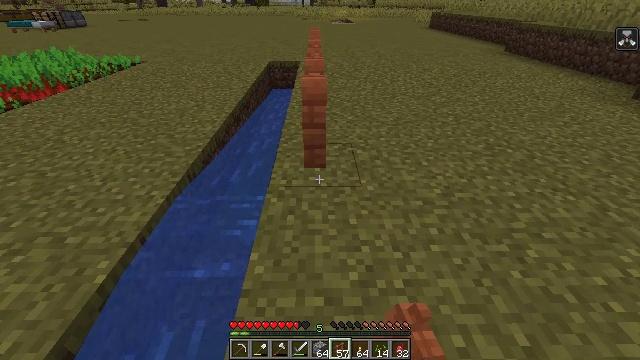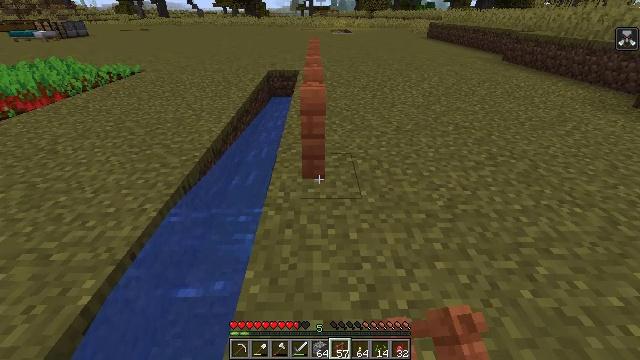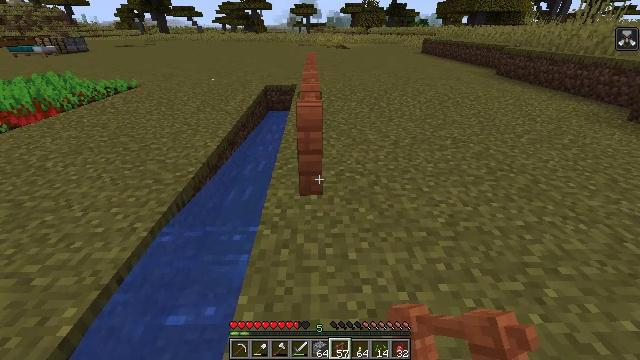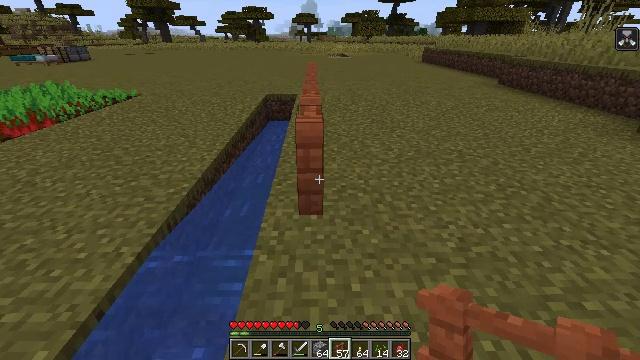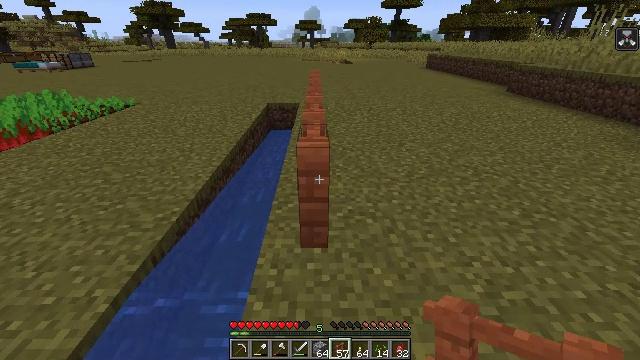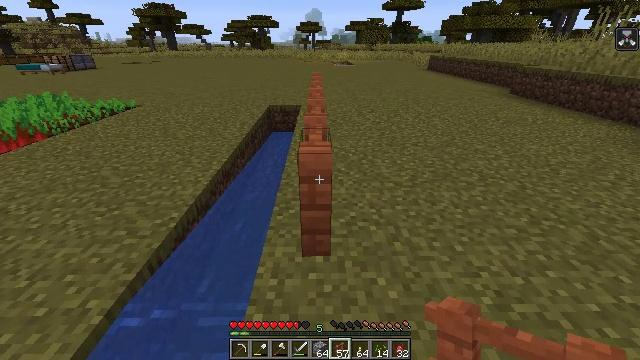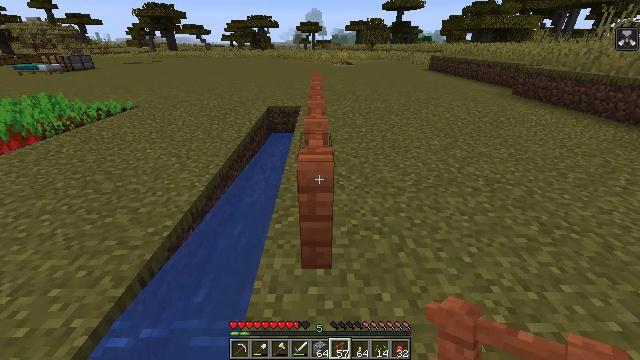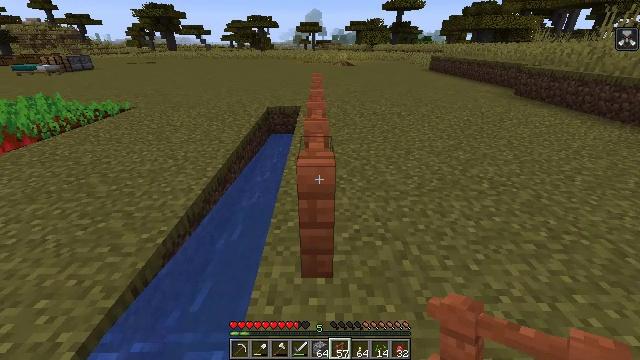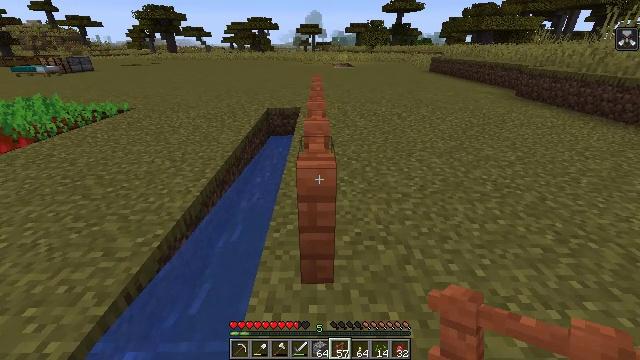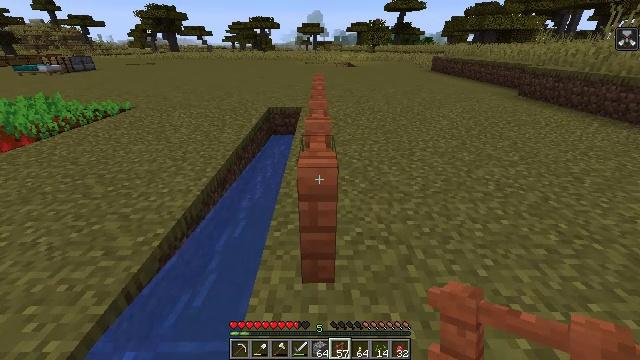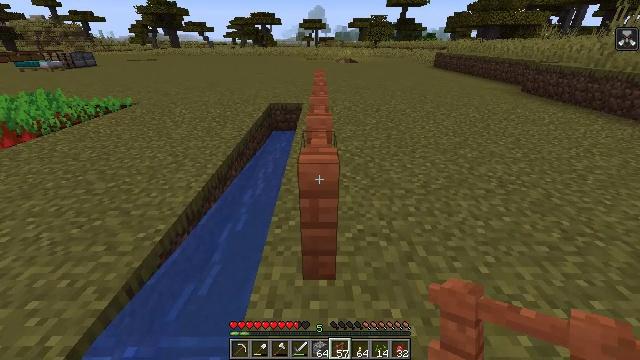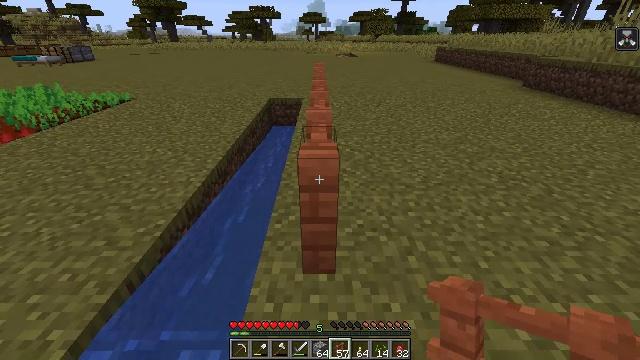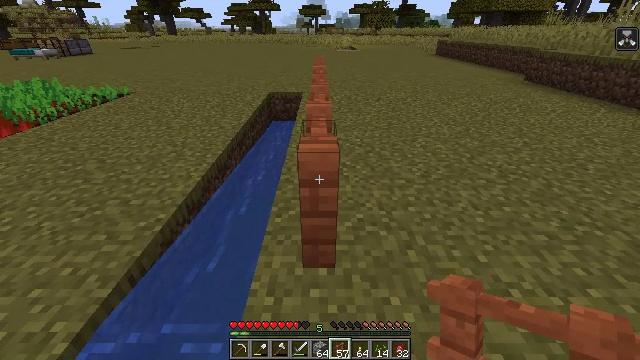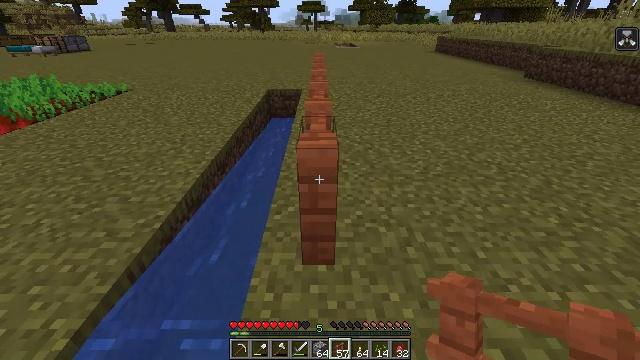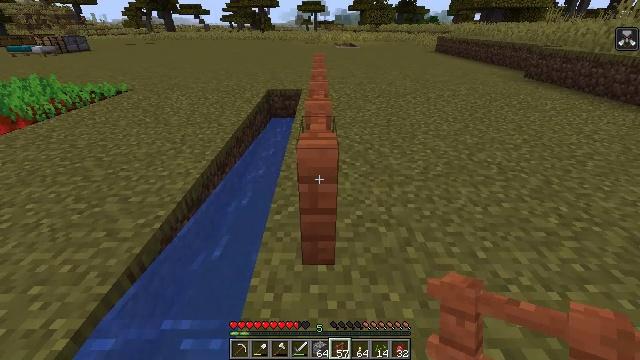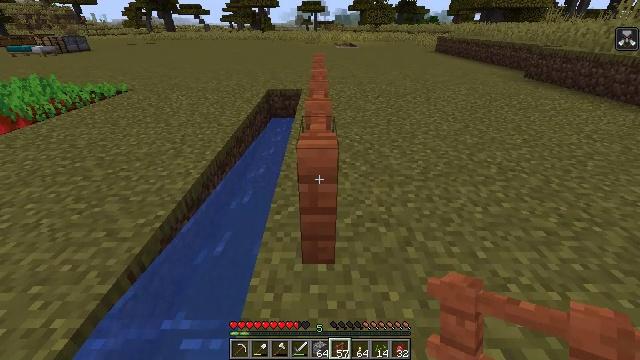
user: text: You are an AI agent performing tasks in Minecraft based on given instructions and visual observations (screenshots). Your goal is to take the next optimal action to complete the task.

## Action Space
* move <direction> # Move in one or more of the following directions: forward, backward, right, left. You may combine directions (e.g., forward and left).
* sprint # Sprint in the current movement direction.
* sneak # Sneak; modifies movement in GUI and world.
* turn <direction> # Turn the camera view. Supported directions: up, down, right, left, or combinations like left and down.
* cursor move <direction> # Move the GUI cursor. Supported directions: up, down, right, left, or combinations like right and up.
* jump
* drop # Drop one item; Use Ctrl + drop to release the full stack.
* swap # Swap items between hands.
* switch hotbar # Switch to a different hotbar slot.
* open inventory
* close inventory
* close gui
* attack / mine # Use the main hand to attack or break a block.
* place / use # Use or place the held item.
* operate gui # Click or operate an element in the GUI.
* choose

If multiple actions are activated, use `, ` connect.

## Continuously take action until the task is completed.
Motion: motion action
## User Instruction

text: Break the acacia fence to collect it.
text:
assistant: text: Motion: move forward, turn up
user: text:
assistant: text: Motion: move forward, turn up
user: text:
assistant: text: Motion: move forward, turn up
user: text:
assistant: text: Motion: move forward, turn up
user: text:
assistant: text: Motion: move forward
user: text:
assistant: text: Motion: no_op
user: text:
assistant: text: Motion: no_op
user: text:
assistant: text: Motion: no_op
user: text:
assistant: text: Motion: no_op
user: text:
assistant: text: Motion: no_op
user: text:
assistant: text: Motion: turn down
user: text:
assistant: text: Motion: turn down
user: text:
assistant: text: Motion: no_op
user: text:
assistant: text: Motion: no_op
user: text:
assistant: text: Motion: no_op
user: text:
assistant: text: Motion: no_op
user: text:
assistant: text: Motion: switch to hotbar 2
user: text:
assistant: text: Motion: switch to hotbar 2
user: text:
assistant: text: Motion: switch to hotbar 2, 3
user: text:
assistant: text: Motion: switch to hotbar 3
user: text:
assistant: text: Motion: switch to hotbar 3
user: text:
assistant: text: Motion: attack / mine
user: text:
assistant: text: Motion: attack / mine
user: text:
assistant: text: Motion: attack / mine
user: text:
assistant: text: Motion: attack / mine
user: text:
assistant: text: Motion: attack / mine
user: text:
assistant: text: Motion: attack / mine
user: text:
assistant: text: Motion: attack / mine
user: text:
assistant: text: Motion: attack / mine
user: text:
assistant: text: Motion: attack / mine